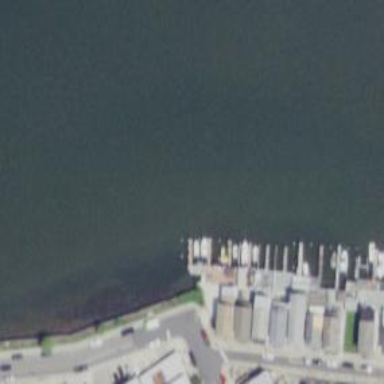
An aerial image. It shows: Man-made pier.